Question: I am finding out how to use the 'From workspace' and 'to workspace' blocks in order to perform a simulation in a .mdl file by doing a small exercise as you see in the picture below.
I get something from simulink to workspace, a variable called 'simout'
but I don't know how to acces to this variable.
Does anyone could tell me how to see the results of my simulation?
I enter the name of the variable 'simout' but I don't get nothing, only this message:
'''
simout =
time: []
signals: [1x1 struct]
blockName: 'Fromworkspace/To Workspace'
'''
Thank you so much!

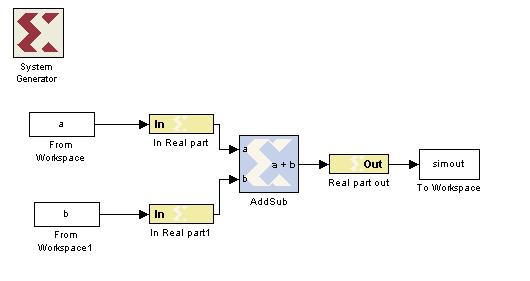
Answer: The data are in 'simout.signals.values' and the times are in 'simout.time'.